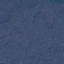
Land use / land cover class: Forest